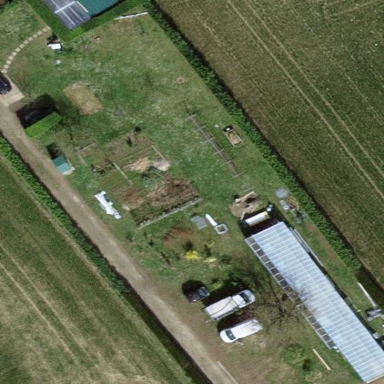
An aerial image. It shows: Garden that is leisure land.